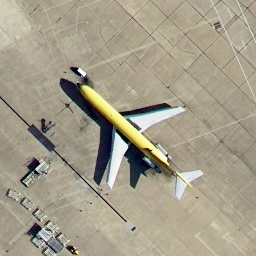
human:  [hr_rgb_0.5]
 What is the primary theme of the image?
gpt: airplane